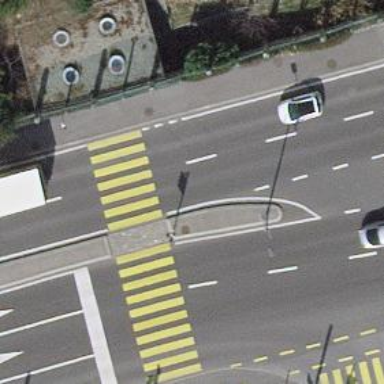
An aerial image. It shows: Traffic calming island.